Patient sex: M
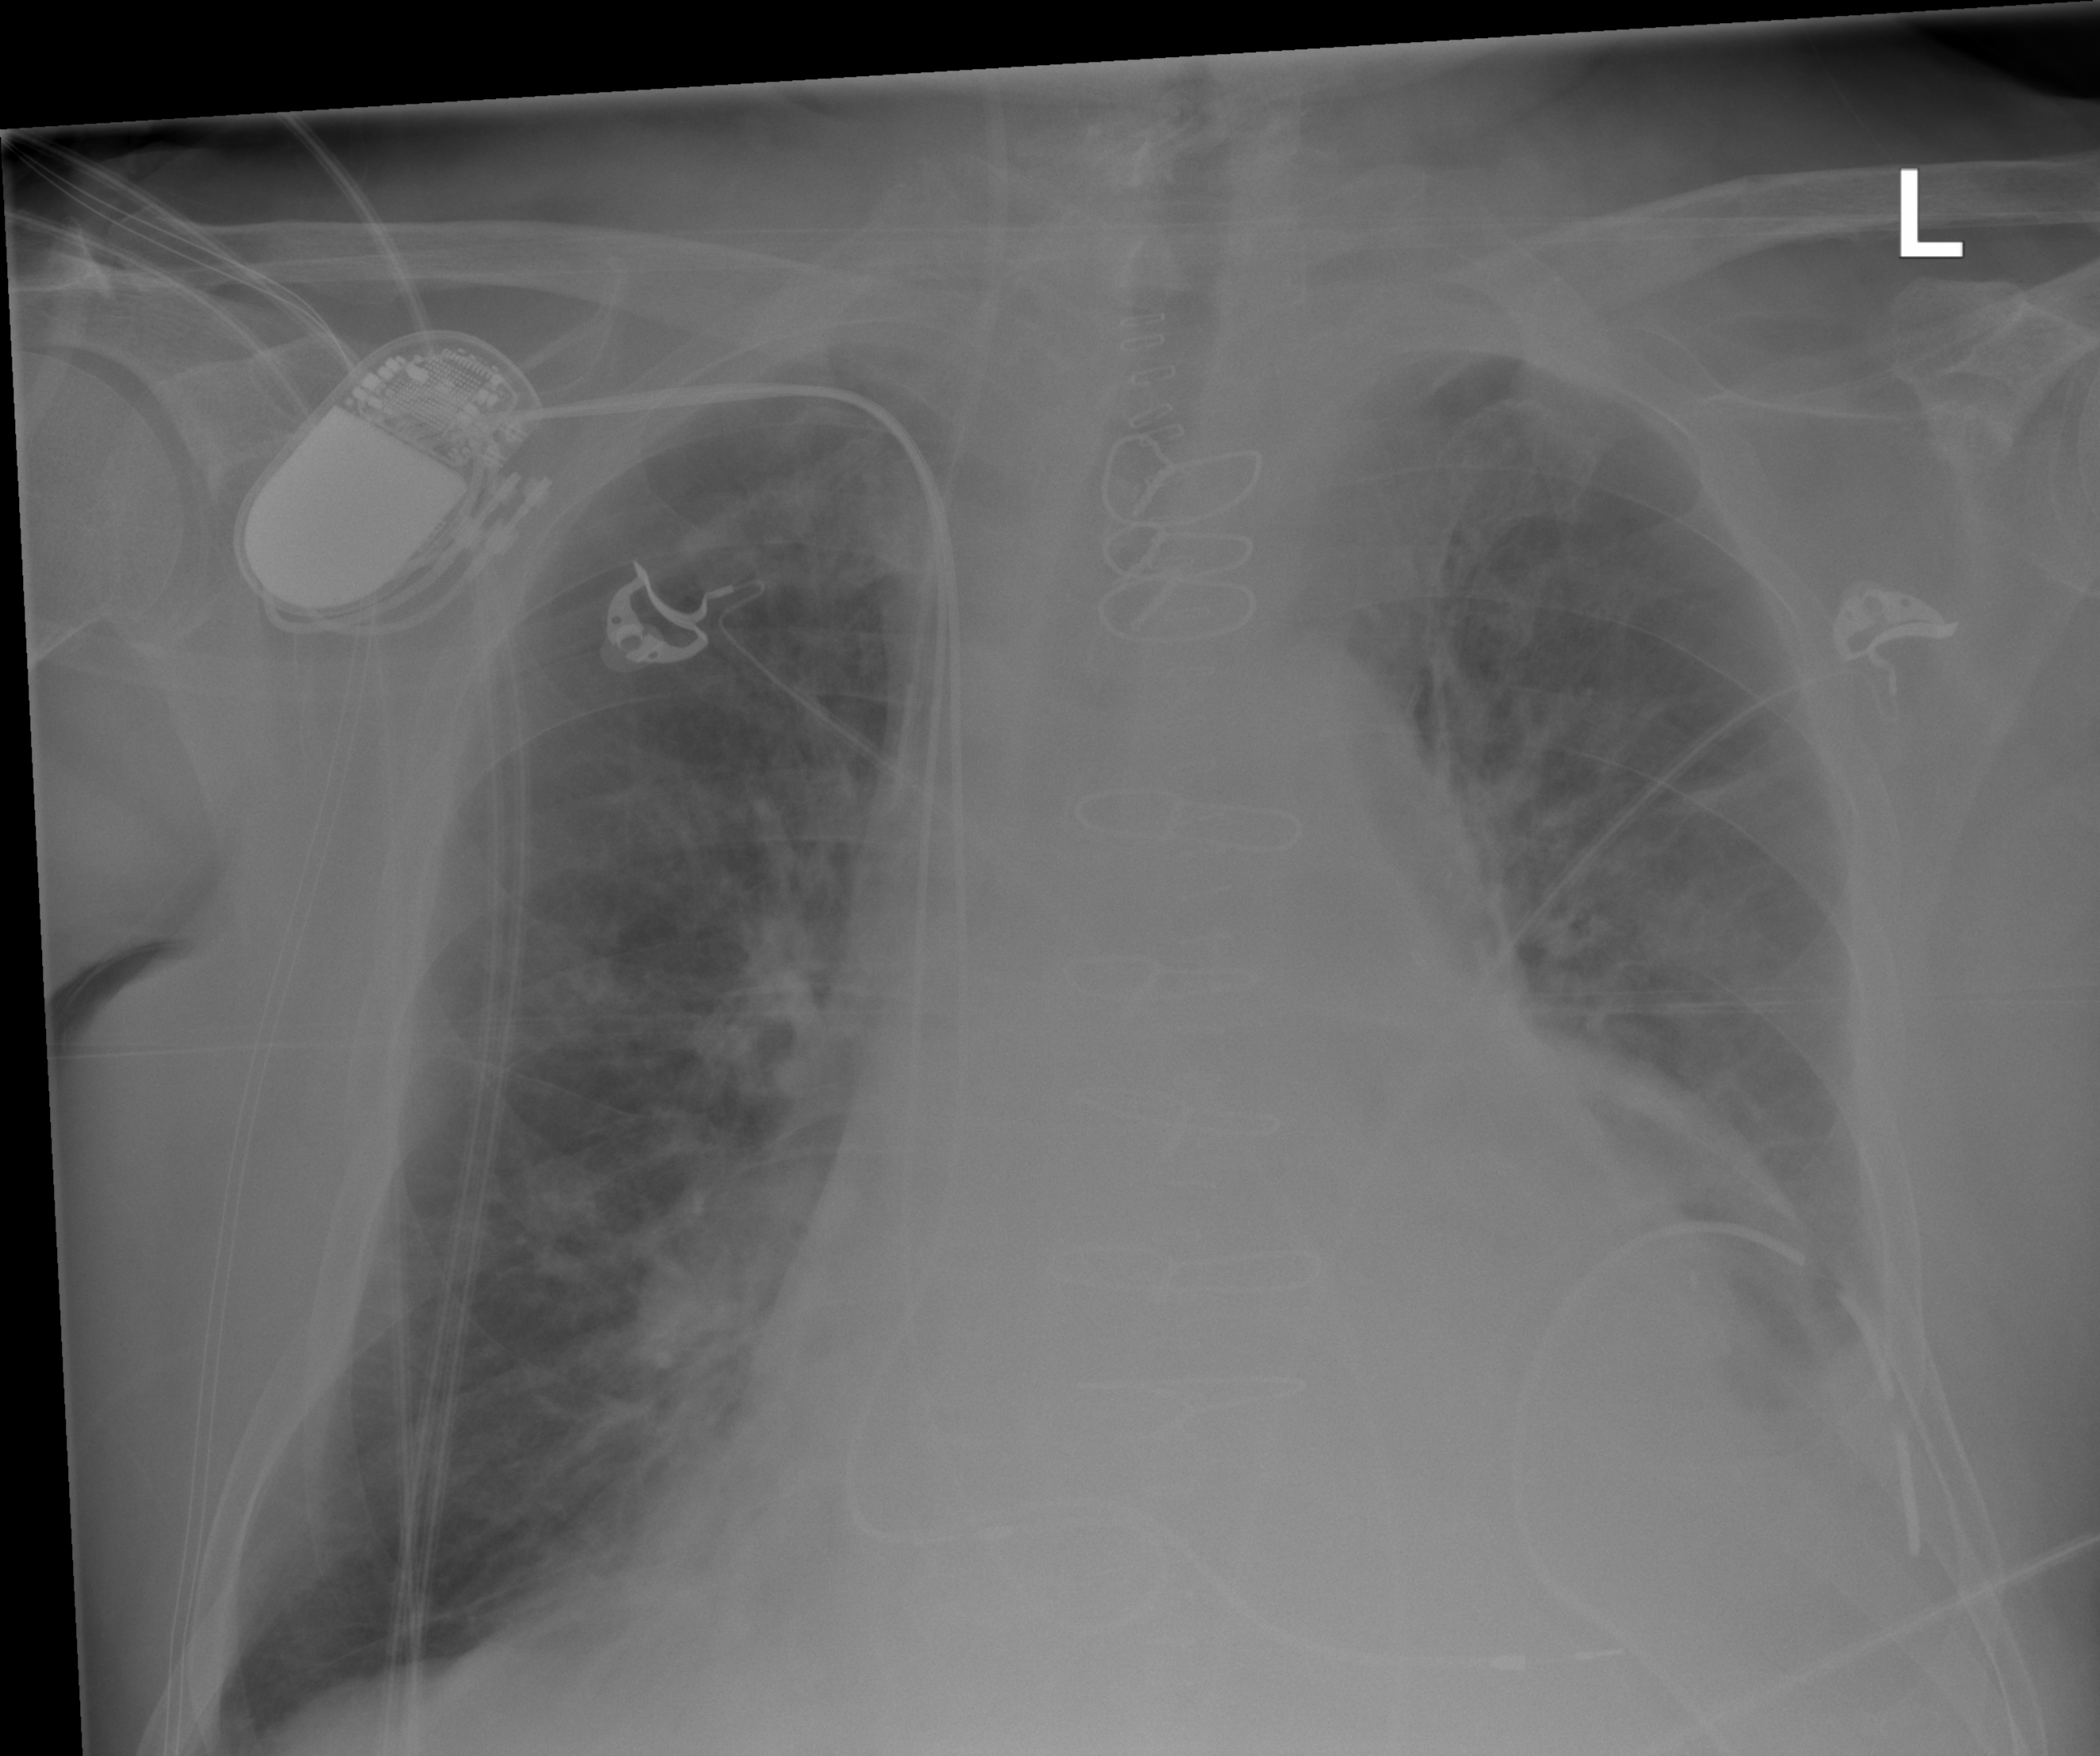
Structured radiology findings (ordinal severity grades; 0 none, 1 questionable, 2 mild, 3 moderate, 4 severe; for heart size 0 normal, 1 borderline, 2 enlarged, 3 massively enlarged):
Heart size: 3
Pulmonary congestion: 2
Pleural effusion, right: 2
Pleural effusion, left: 2
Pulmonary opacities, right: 2
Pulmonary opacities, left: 2
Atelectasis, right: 0
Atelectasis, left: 2